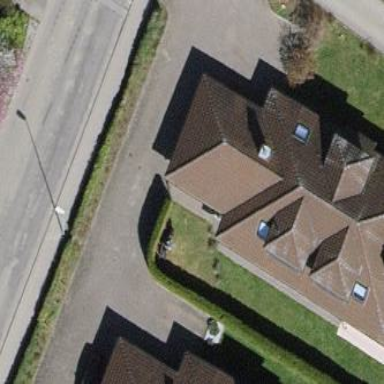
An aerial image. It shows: Detached building.